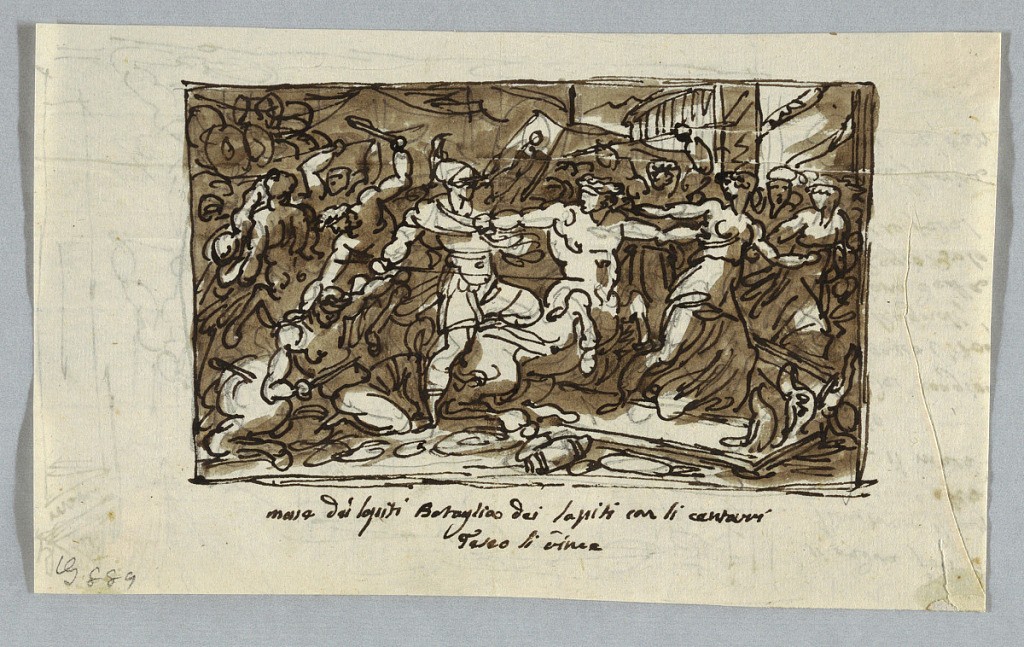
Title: Sketchbook Page: Battle of the Centaurs and Lapiths
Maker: Felice Giani, Italian, 1758–1823
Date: ca. 1820
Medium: Pen and dark brown ink over traces of graphite on cream laid paper
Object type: Drawing
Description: Horizontal rectangle showing centaurs and men.